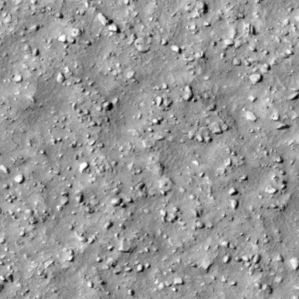
Label: non_frost